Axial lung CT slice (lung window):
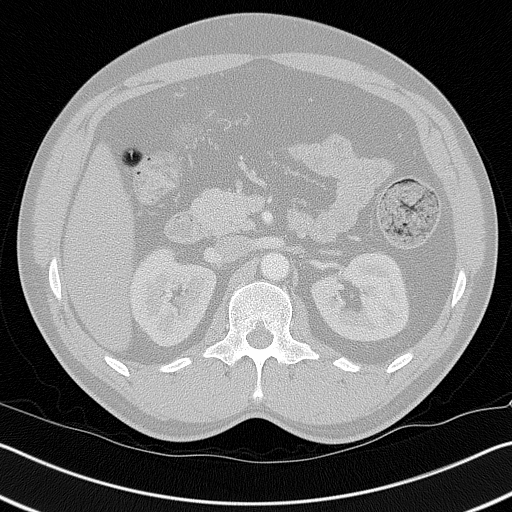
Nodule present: no